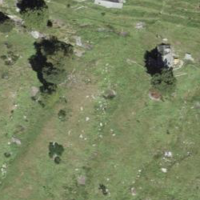
EUNIS habitat code: 43
Species observed at this site:
Lymantria monacha